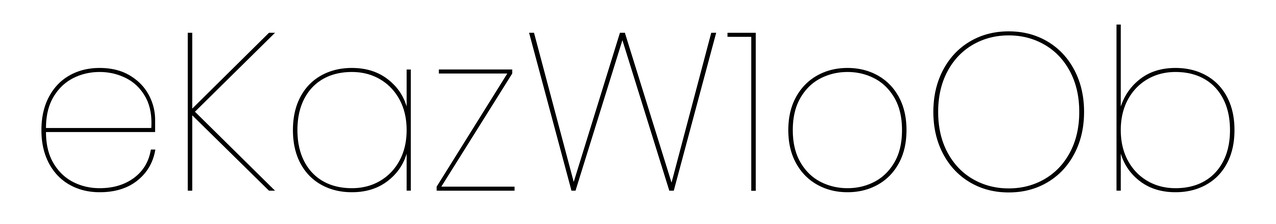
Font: Poppins-Thin